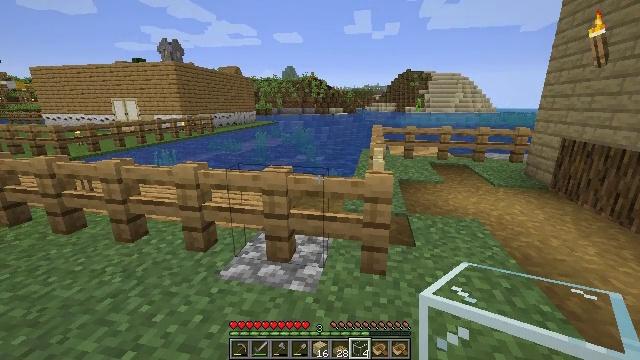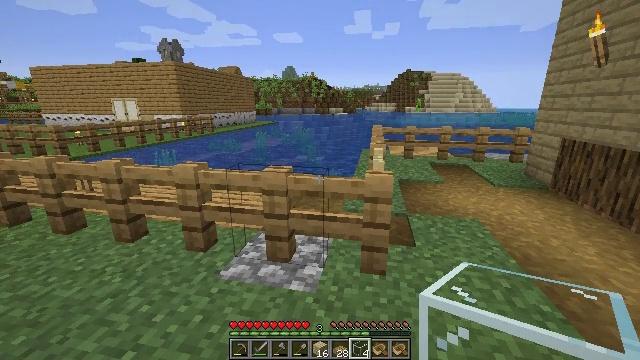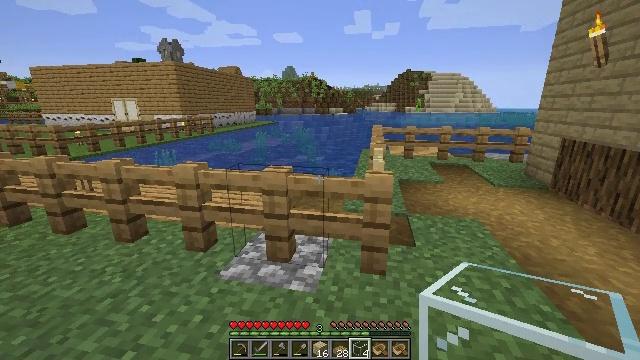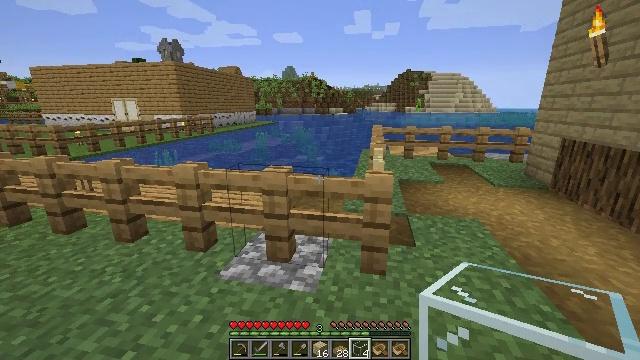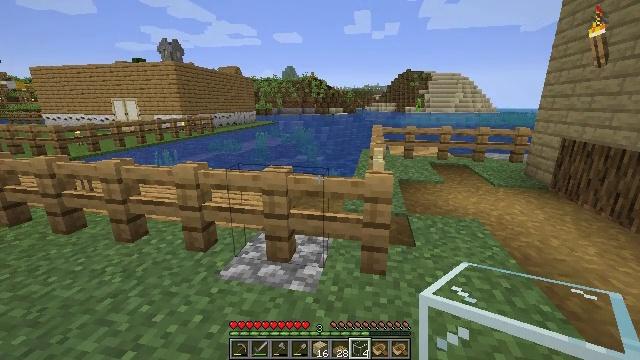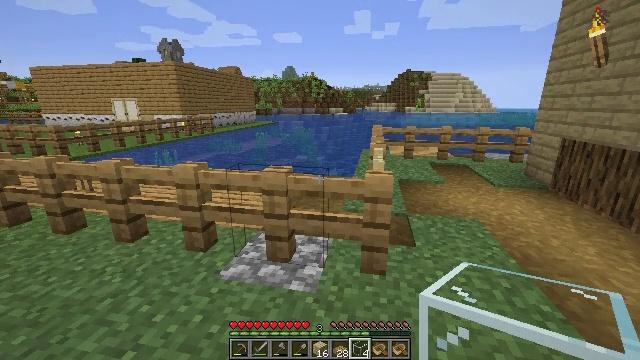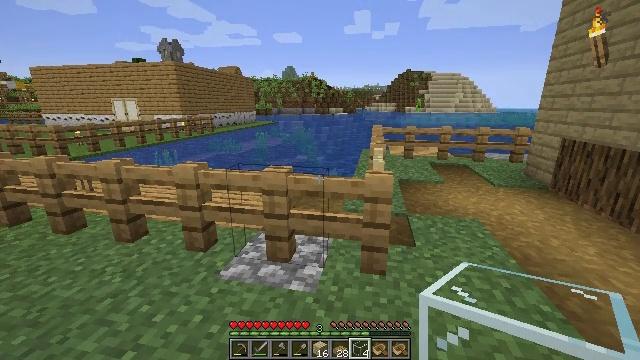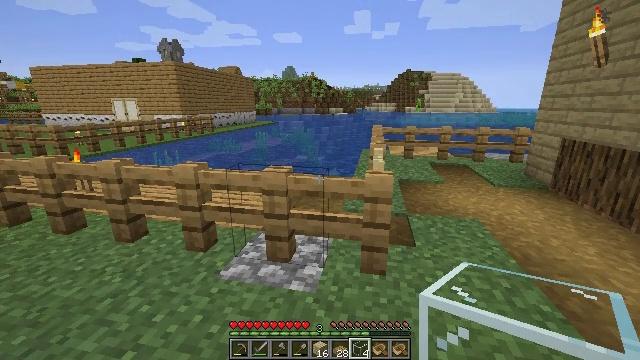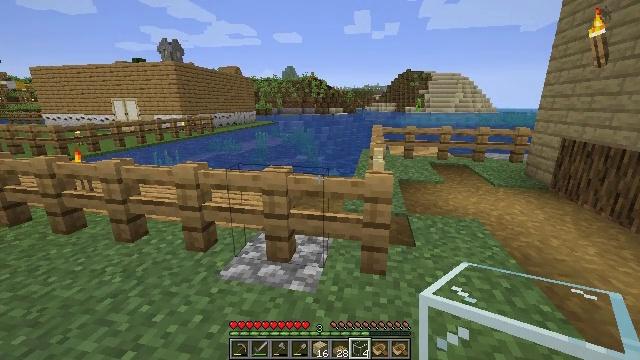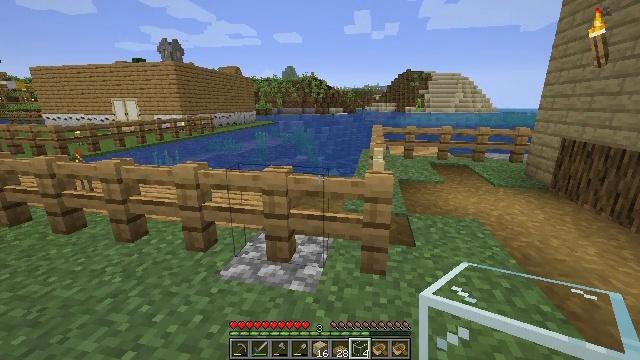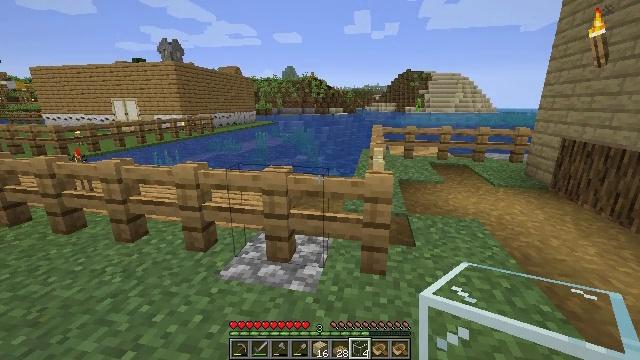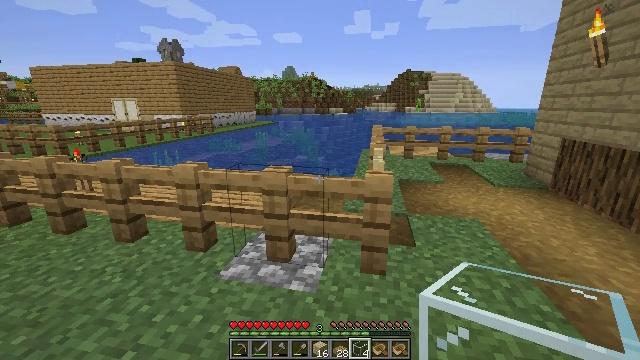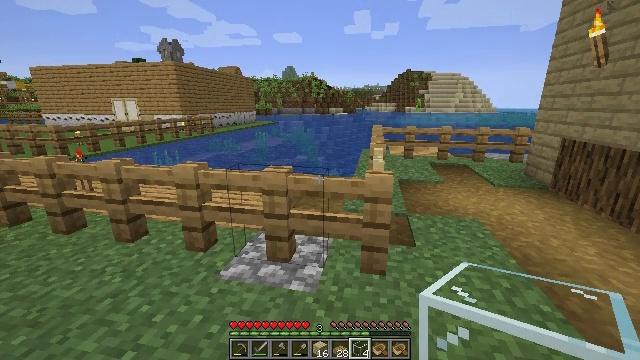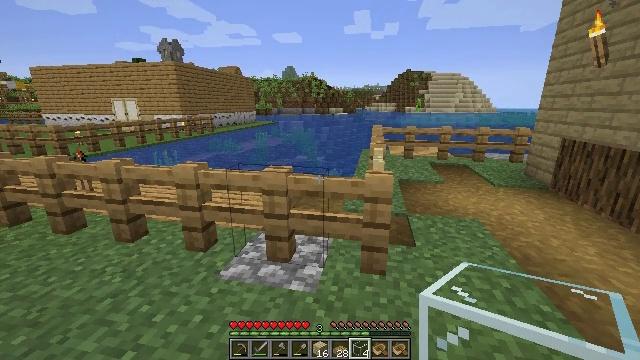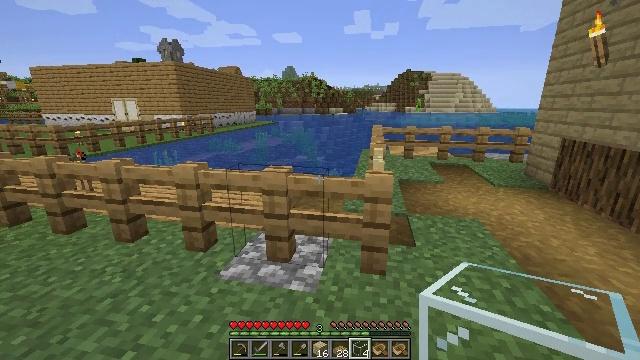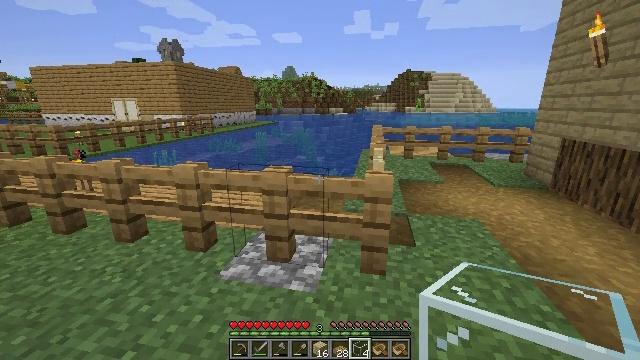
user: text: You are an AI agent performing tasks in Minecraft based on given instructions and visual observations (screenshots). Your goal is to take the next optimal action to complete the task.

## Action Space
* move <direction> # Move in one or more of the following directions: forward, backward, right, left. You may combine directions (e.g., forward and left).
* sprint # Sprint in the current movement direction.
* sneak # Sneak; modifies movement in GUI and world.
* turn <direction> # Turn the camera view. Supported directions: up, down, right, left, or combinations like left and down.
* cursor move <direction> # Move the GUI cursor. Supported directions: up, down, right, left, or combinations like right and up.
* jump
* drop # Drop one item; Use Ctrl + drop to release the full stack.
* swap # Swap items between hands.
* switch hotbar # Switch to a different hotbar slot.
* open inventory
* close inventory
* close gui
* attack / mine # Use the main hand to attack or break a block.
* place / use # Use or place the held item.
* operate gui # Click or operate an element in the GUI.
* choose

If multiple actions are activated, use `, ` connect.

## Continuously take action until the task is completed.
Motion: motion action
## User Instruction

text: Harvest sugar cane from the plant.
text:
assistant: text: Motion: no_op
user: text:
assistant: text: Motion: no_op
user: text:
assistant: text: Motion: no_op
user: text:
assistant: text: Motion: no_op
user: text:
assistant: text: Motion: no_op
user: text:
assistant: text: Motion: no_op
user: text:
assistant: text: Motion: no_op
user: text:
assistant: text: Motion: no_op
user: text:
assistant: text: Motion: no_op
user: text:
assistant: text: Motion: no_op
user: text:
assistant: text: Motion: no_op
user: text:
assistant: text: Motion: no_op
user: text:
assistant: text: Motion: no_op
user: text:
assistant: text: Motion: no_op
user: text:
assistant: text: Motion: no_op
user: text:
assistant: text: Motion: no_op
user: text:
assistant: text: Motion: no_op
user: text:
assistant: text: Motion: no_op
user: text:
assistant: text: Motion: no_op
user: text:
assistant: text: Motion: no_op
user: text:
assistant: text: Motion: no_op
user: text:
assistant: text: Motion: no_op
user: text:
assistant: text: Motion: no_op
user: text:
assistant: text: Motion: no_op
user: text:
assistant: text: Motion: no_op
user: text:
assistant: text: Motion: no_op
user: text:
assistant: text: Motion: no_op
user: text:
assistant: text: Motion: no_op
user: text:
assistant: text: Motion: no_op
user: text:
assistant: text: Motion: no_op